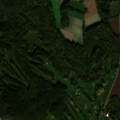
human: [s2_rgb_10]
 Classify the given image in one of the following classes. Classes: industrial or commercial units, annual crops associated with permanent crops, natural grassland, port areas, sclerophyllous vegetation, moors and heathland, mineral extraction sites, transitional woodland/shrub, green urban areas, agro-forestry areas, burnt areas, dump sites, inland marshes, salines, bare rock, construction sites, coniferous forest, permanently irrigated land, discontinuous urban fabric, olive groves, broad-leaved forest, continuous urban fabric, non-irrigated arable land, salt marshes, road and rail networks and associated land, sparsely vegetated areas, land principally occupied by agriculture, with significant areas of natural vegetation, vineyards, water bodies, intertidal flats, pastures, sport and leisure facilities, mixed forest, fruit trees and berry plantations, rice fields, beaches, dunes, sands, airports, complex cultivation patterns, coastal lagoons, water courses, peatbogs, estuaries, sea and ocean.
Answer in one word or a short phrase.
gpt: sport and leisure facilities, non-irrigated arable land, complex cultivation patterns, land principally occupied by agriculture, with significant areas of natural vegetation, broad-leaved forest